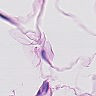
Metastatic tissue present: no